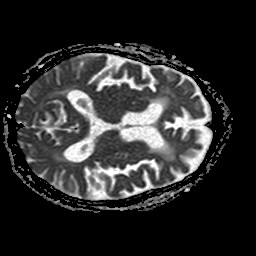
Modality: ADC
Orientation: axial
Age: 79
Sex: female
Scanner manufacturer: philips
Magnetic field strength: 1.5 T
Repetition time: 3.504 s
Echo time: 0.09257 s